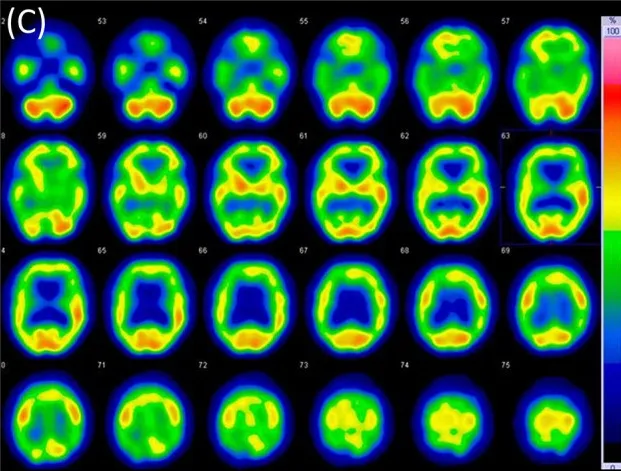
Case 2 images. (C) N-isopropyl-p-[123I] iodoamphetamine single-photon emission computed tomography showing right-dominant hypoperfusion in the bilateral frontal, parietal, and temporal lobes.
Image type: radiology (spect)